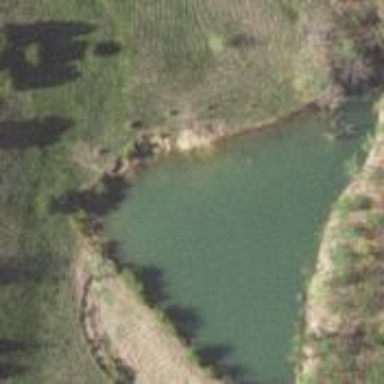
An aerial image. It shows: Peaceful pond surrounded by nature.